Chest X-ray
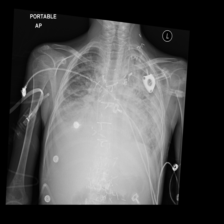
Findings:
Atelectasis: negative
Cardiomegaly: negative
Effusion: negative
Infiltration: negative
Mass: negative
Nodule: negative
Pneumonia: negative
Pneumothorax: negative
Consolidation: negative
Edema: negative
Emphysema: negative
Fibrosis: negative
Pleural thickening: negative
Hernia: negative